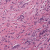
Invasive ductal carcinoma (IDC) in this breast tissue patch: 1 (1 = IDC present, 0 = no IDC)